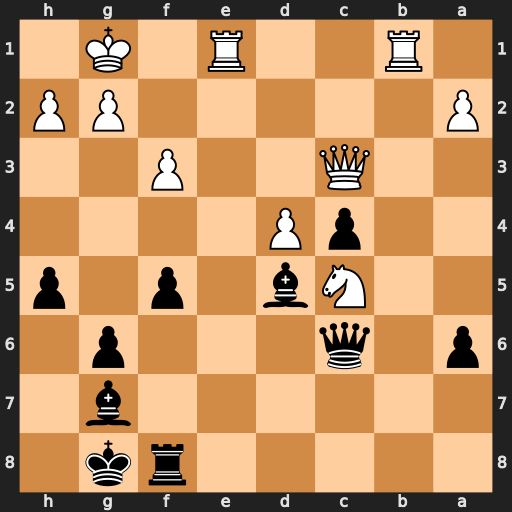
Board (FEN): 5rk1/6b1/p1q3p1/2Nb1p1p/2pP4/2Q2P2/P5PP/1R2R1K1
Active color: b
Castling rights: -
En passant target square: -
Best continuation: Qxc5 dxc5 Bxc3